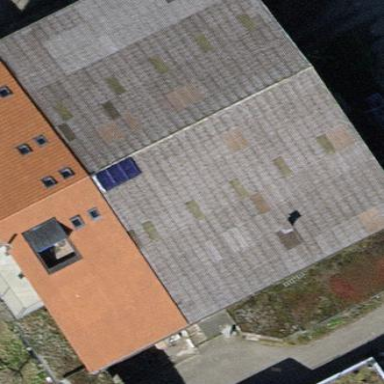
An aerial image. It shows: Gabled roof on farm auxiliary building.